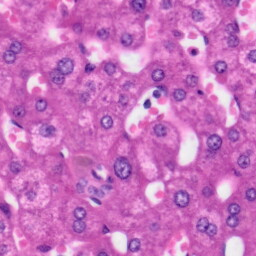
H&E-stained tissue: Liver